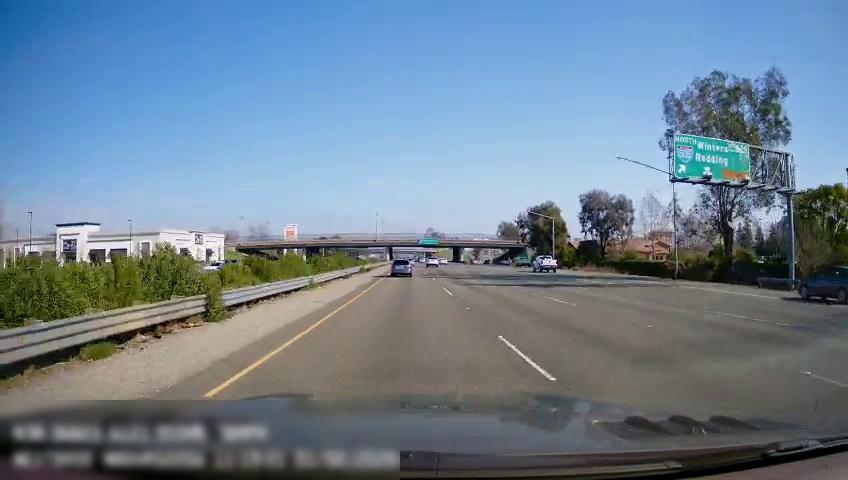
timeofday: Day
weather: Sunny
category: Drivable Space
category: Vehicles | Car
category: Vehicles | Car
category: Vehicles | SUV
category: Vehicles | Car
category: Vehicles | Truck
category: Vehicles | Car
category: Vehicles | Car
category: Vehicles | Car
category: Lanes | Current Lane
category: Lanes | Current Lane
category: Lanes | Alternate Lane
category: Lanes | Alternate Lane
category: Lanes | Alternate Lane
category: Traffic | Lights
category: Traffic | Lights
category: Traffic | Signs
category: Traffic | Signs